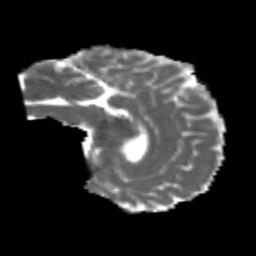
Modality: MD
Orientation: sagittal
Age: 29
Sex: male
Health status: healthy